Question: I have a problem in the layout of my app's activity. The top elements (text-views, edit text boxes) are coming jumbled up.
There is some sort of overlapping between elements though XML Layout's code looks fine (a similarly designed code is in use by another activity and is working fine).Here is a ScreenShot (notice the overlapping of elements near top):
My XML Layout's code:(for reference)
'''
<RelativeLayout xmlns:android="http://schemas.android.com/apk/res/android"
xmlns:app="http://schemas.android.com/tools"
android:layout_width="fill_parent"
android:layout_height="fill_parent" >
<ScrollView
xmlns:android="http://schemas.android.com/apk/res/android"
android:id="@+id/scrollView1"
android:layout_width="wrap_content"
android:layout_height="wrap_content"
android:background="@drawable/my_main_border"
android:fillViewport="true" >
<RelativeLayout
xmlns:android="http://schemas.android.com/apk/res/android"
xmlns:app="http://schemas.android.com/tools"
android:layout_width="match_parent"
android:layout_height="wrap_content"
app:context=".Ques1" >
<TextView
android:id="@+id/textView_outlet"
android:layout_width="wrap_content"
android:layout_height="wrap_content"
android:layout_alignParentLeft="true"
android:layout_alignParentTop="true"
android:layout_marginLeft="4dp"
android:layout_marginTop="26dp"
android:text="@string/name_outlet"
android:textAppearance="?android:attr/textAppearanceMedium" />
<EditText
android:id="@+id/editText1_outlet"
android:layout_width="wrap_content"
android:layout_height="wrap_content"
android:layout_alignParentRight="true"
android:layout_alignBaseline="@id/textView_outlet"
android:layout_toRightOf="@id/textView_outlet"
android:digits="abcdefghijklmnopqrstuvwxyzABCDEFGHIJKLMNOPQRSTUVWXYZ.,&apos;<PHONE> "
android:ems="10"
android:inputType="textPersonName"
android:textSize="12sp" />
<View
android:id="@+id/view1"
android:layout_width="wrap_content"
android:layout_height="2dp"
android:layout_below="@id/editText1_outlet"
android:background="@android:color/darker_gray"
android:paddingBottom="10dp"
android:paddingTop="10dp" />
<TextView
android:id="@+id/textView1_owner"
android:layout_width="wrap_content"
android:layout_height="wrap_content"
android:layout_below="@id/view1"
android:text="@string/name_owner"
android:textAppearance="?android:attr/textAppearanceMedium" />
<EditText
android:id="@+id/editText1_owner"
android:layout_width="wrap_content"
android:layout_height="wrap_content"
android:layout_alignBaseline="@id/textView1_owner"
android:layout_toRightOf="@id/textView1_owner"
android:digits="abcdefghijklmnopqrstuvwxyzABCDEFGHIJKLMNOPQRSTUVWXYZ.&apos; "
android:ems="10"
android:inputType="textPersonName"
android:textSize="12sp" />
<View
android:id="@+id/view2"
android:layout_width="wrap_content"
android:layout_height="2dp"
android:layout_below="@id/editText1_owner"
android:background="@android:color/darker_gray"
android:paddingBottom="10dp"
android:paddingTop="10dp" />
<TextView
android:id="@+id/textView1_phonenos"
android:layout_width="wrap_content"
android:layout_height="wrap_content"
android:layout_below="@id/view2"
android:text="@string/phone_nos"
android:textAppearance="?android:attr/textAppearanceMedium" />
<EditText
android:id="@+id/editText1_phonenos"
android:layout_width="45dp"
android:layout_height="wrap_content"
android:layout_toRightOf="@id/textView1_phonenos"
android:digits="<PHONE>"
android:ems="3"
android:inputType="phone"
android:maxLength="3"
android:textSize="12sp" />
<EditText
android:id="@+id/editText1_phonenos2"
android:layout_width="50dp"
android:layout_height="wrap_content"
android:layout_toRightOf="@id/editText1_phonenos"
android:digits="<PHONE>"
android:ems="3"
android:inputType="phone"
android:maxLength="4"
android:textSize="12sp" />
<EditText
android:id="@+id/editText1_phonenos3"
android:layout_width="60dp"
android:layout_height="wrap_content"
android:layout_toRightOf="@id/editText1_phonenos2"
android:digits="<PHONE>"
android:ems="3"
android:inputType="phone"
android:maxLength="5"
android:textSize="12sp" />
<EditText
android:id="@+id/editText1_phonenos4"
android:layout_width="60dp"
android:layout_height="wrap_content"
android:layout_toRightOf="@id/editText1_phonenos3"
android:digits="<PHONE>"
android:ems="3"
android:inputType="phone"
android:maxLength="5"
android:textSize="12sp" />
<View
android:id="@+id/view3"
android:layout_width="wrap_content"
android:layout_height="2dp"
android:layout_below="@id/editText1_phonenos4"
android:background="@android:color/darker_gray"
android:paddingBottom="2dp"
android:paddingTop="2dp" />
<TextView
android:id="@+id/textView1_state"
android:layout_width="wrap_content"
android:layout_height="wrap_content"
android:layout_below="@id/view3"
android:text="@string/name_state"
android:textAppearance="?android:attr/textAppearanceMedium" />
<EditText
android:id="@+id/editText1_state"
android:layout_width="wrap_content"
android:layout_height="wrap_content"
android:layout_alignBaseline="@id/textView1_state"
android:layout_toRightOf="@id/textView1_state"
android:digits="abcdefghijklmnopqrstuvwxyzABCDEFGHIJKLMNOPQRSTUVWXYZ.&apos; "
android:ems="10"
android:inputType="textPersonName"
android:textSize="12sp" />
<View
android:id="@+id/view4"
android:layout_width="wrap_content"
android:layout_height="2dp"
android:layout_below="@id/editText1_state"
android:background="@android:color/darker_gray"
android:paddingBottom="2dp"
android:paddingTop="2dp" />
<TextView
android:id="@+id/textView1_city"
android:layout_width="wrap_content"
android:layout_height="wrap_content"
android:layout_below="@id/view4"
android:text="@string/name_city"
android:textAppearance="?android:attr/textAppearanceMedium" />
<EditText
android:id="@+id/editText1_city"
android:layout_width="wrap_content"
android:layout_height="wrap_content"
android:layout_alignBaseline="@id/textView1_city"
android:layout_toRightOf="@id/textView1_city"
android:digits="abcdefghijklmnopqrstuvwxyzABCDEFGHIJKLMNOPQRSTUVWXYZ. "
android:ems="10"
android:inputType="textPersonName"
android:textSize="12sp" />
<View
android:id="@+id/view5"
android:layout_width="wrap_content"
android:layout_height="2dp"
android:layout_below="@id/editText1_city"
android:background="@android:color/darker_gray"
android:paddingBottom="2dp"
android:paddingTop="2dp" />
<TextView
android:id="@+id/textView1_market"
android:layout_width="wrap_content"
android:layout_height="wrap_content"
android:layout_below="@id/view5"
android:text="@string/market"
android:textAppearance="?android:attr/textAppearanceMedium" />
<EditText
android:id="@+id/editText1_market"
android:layout_width="wrap_content"
android:layout_height="wrap_content"
android:layout_alignBaseline="@id/textView1_market"
android:layout_toRightOf="@id/textView1_market"
android:digits="abcdefghijklmnopqrstuvwxyzABCDEFGHIJKLMNOPQRSTUVWXYZ.,&apos;<PHONE> "
android:ems="10"
android:inputType="textPersonName"
android:textSize="12sp" />
<View
android:id="@+id/view6"
android:layout_width="wrap_content"
android:layout_height="2dp"
android:layout_below="@id/editText1_market"
android:background="@android:color/darker_gray"
android:paddingBottom="2dp"
android:paddingTop="2dp" />
<TextView
android:id="@+id/textView1_gps"
android:layout_width="wrap_content"
android:layout_height="wrap_content"
android:layout_below="@id/view6"
android:text="@string/gps_coord"
android:textAppearance="?android:attr/textAppearanceMedium" />
<EditText
android:id="@+id/editText1_gps"
android:layout_width="wrap_content"
android:layout_height="40dp"
android:layout_alignBaseline="@id/textView1_gps"
android:layout_toRightOf="@id/textView1_gps"
android:clickable="false"
android:cursorVisible="false"
android:ems="10"
android:focusable="false"
android:focusableInTouchMode="false"
android:inputType="textPersonName"
android:textSize="12sp" />
<View
android:id="@+id/view7"
android:layout_width="wrap_content"
android:layout_height="2dp"
android:layout_below="@id/editText1_gps"
android:background="@android:color/darker_gray"
android:paddingBottom="2dp"
android:paddingTop="2dp" />
<TextView
android:id="@+id/textView1_outlet_pic"
android:layout_width="wrap_content"
android:layout_height="wrap_content"
android:layout_below="@id/view7"
android:text="@string/pic_outlet"
android:textAppearance="?android:attr/textAppearanceMedium" />
<Button
android:id="@+id/Button01_outletpic"
android:layout_width="wrap_content"
android:layout_height="wrap_content"
android:layout_toRightOf="@id/textView1_outlet_pic"
android:drawableLeft="@drawable/select_pic"
android:text="@string/selectPic_btn"
android:textSize="10sp" />
<View
android:id="@+id/view8"
android:layout_width="wrap_content"
android:layout_height="2dp"
android:layout_below="@id/Button01_outletpic"
android:background="@android:color/darker_gray"
android:paddingBottom="2dp"
android:paddingTop="2dp" />
<TextView
android:id="@+id/textView1_quad"
android:layout_width="wrap_content"
android:layout_height="wrap_content"
android:layout_below="@id/view8"
android:text="@string/quad_code"
android:textAppearance="?android:attr/textAppearanceMedium" />
<EditText
android:id="@+id/editText1_quad"
android:layout_width="wrap_content"
android:layout_height="40dp"
android:layout_alignBaseline="@id/textView1_quad"
android:layout_toRightOf="@id/textView1_quad"
android:clickable="false"
android:cursorVisible="false"
android:ems="10"
android:focusable="false"
android:focusableInTouchMode="false"
android:inputType="textPersonName"
android:textSize="12sp" />
<View
android:id="@+id/view9"
android:layout_width="wrap_content"
android:layout_height="2dp"
android:layout_below="@id/editText1_quad"
android:background="@android:color/darker_gray"
android:paddingBottom="2dp"
android:paddingTop="2dp" />
<TextView
android:id="@+id/textView1_own_veh"
android:layout_width="wrap_content"
android:layout_height="wrap_content"
android:layout_below="@id/view9"
android:text="@string/own_veh"
android:textAppearance="?android:attr/textAppearanceMedium" />
<RadioGroup
android:id="@+id/radioGroup1_own_veh"
android:layout_width="wrap_content"
android:layout_height="wrap_content"
android:layout_below="@id/textView1_own_veh"
android:layout_centerHorizontal="true"
android:orientation="horizontal" >
<RadioButton
android:id="@+id/radio0"
android:layout_width="wrap_content"
android:layout_height="wrap_content"
android:checked="false"
android:text="@string/radio0_yes"
android:textSize="13sp" />
<RadioButton
android:id="@+id/radio1"
android:layout_width="wrap_content"
android:layout_height="wrap_content"
android:layout_toRightOf="@id/radio0"
android:text="@string/radio1_no"
android:textSize="13sp" />
</RadioGroup>
<View
android:id="@+id/view10"
android:layout_width="wrap_content"
android:layout_height="2dp"
android:layout_below="@id/radioGroup1_own_veh"
android:background="@android:color/darker_gray"
android:paddingBottom="2dp"
android:paddingTop="2dp" />
<TextView
android:id="@+id/textView1_own_sales_team"
android:layout_width="wrap_content"
android:layout_height="wrap_content"
android:layout_below="@id/view10"
android:text="@string/own_sales_team"
android:textAppearance="?android:attr/textAppearanceMedium" />
<RadioGroup
android:id="@+id/radioGroup1_own_salesT"
android:layout_width="wrap_content"
android:layout_height="wrap_content"
android:layout_below="@id/textView1_own_sales_team"
android:layout_centerHorizontal="true"
android:orientation="horizontal" >
<RadioButton
android:id="@+id/radio011"
android:layout_width="wrap_content"
android:layout_height="wrap_content"
android:checked="false"
android:text="@string/radio011_yes"
android:textSize="13sp" />
<RadioButton
android:id="@+id/radio022"
android:layout_width="wrap_content"
android:layout_height="wrap_content"
android:layout_toRightOf="@id/radio011"
android:text="@string/radio022_no"
android:textSize="13sp" />
</RadioGroup>
<View
android:id="@+id/view11"
android:layout_width="wrap_content"
android:layout_height="2dp"
android:layout_below="@id/radioGroup1_own_salesT"
android:background="@android:color/darker_gray"
android:paddingBottom="2dp"
android:paddingTop="2dp" />
<TextView
android:id="@+id/textView1_own_goods_collect"
android:layout_width="wrap_content"
android:layout_height="wrap_content"
android:layout_below="@id/view11"
android:text="@string/own_goods_collect"
android:textAppearance="?android:attr/textAppearanceMedium" />
<RadioGroup
android:id="@+id/radioGroup1_own_goods_coll"
android:layout_width="wrap_content"
android:layout_height="wrap_content"
android:layout_below="@id/textView1_own_goods_collect"
android:layout_centerHorizontal="true"
android:orientation="horizontal" >
<RadioButton
android:id="@+id/radio033"
android:layout_width="wrap_content"
android:layout_height="wrap_content"
android:checked="false"
android:text="@string/radio033_yes"
android:textSize="13sp" />
<RadioButton
android:id="@+id/radio044"
android:layout_width="wrap_content"
android:layout_height="wrap_content"
android:layout_toRightOf="@id/radio033"
android:text="@string/radio044_no"
android:textSize="13sp" />
</RadioGroup>
<View
android:id="@+id/view12"
android:layout_width="wrap_content"
android:layout_height="2dp"
android:layout_below="@id/radioGroup1_own_goods_coll"
android:background="@android:color/darker_gray"
android:paddingBottom="2dp"
android:paddingTop="2dp" />
<TextView
android:id="@+id/textView1_monthly_vOl"
android:layout_width="wrap_content"
android:layout_height="wrap_content"
android:layout_below="@id/view12"
android:text="@string/monthly_vOl"
android:textAppearance="?android:attr/textAppearanceMedium" />
<CheckBox
android:id="@+id/cbCat1"
android:layout_width="wrap_content"
android:layout_height="wrap_content"
android:layout_below="@id/textView1_monthly_vOl"
android:layout_marginLeft="50dp"
android:text="@string/cat1"
android:textSize="13sp" />
<CheckBox
android:id="@+id/cbCat2"
android:layout_width="wrap_content"
android:layout_height="wrap_content"
android:layout_alignBaseline="@id/cbCat1"
android:layout_marginLeft="55dp"
android:layout_toRightOf="@id/cbCat1"
android:text="@string/cat2"
android:textSize="13sp" />
<CheckBox
android:id="@+id/cbCat3"
android:layout_width="wrap_content"
android:layout_height="wrap_content"
android:layout_below="@id/cbCat1"
android:layout_marginLeft="50dp"
android:text="@string/cat3"
android:textSize="13sp" />
<CheckBox
android:id="@+id/cbCat4"
android:layout_width="wrap_content"
android:layout_height="wrap_content"
android:layout_alignBaseline="@id/cbCat3"
android:layout_marginLeft="9dp"
android:layout_toRightOf="@id/cbCat3"
android:text="@string/cat4"
android:textSize="13sp" />
<CheckBox
android:id="@+id/cbCat5"
android:layout_width="wrap_content"
android:layout_height="wrap_content"
android:layout_below="@id/cbCat3"
android:layout_marginLeft="50dp"
android:text="@string/cat5"
android:textSize="13sp" />
<View
android:id="@+id/view13"
android:layout_width="wrap_content"
android:layout_height="2dp"
android:layout_below="@id/cbCat5"
android:background="@android:color/darker_gray"
android:paddingBottom="2dp"
android:paddingTop="2dp" />
<TextView
android:id="@+id/textView1_monthly_vAl"
android:layout_width="wrap_content"
android:layout_height="wrap_content"
android:layout_below="@id/view13"
android:text="@string/monthly_vAl"
android:textAppearance="?android:attr/textAppearanceMedium" />
<CheckBox
android:id="@+id/cbCat11"
android:layout_width="wrap_content"
android:layout_height="wrap_content"
android:layout_below="@id/textView1_monthly_vAl"
android:layout_marginLeft="50dp"
android:text="@string/cat11"
android:textSize="13sp" />
<CheckBox
android:id="@+id/cbCat22"
android:layout_width="wrap_content"
android:layout_height="wrap_content"
android:layout_alignBaseline="@id/cbCat11"
android:layout_marginLeft="8dp"
android:layout_toRightOf="@id/cbCat11"
android:text="@string/cat22"
android:textSize="13sp" />
<CheckBox
android:id="@+id/cbCat33"
android:layout_width="wrap_content"
android:layout_height="wrap_content"
android:layout_below="@id/cbCat11"
android:layout_marginLeft="50dp"
android:text="@string/cat33"
android:textSize="13sp" />
<CheckBox
android:id="@+id/cbCat44"
android:layout_width="wrap_content"
android:layout_height="wrap_content"
android:layout_alignBaseline="@id/cbCat33"
android:layout_marginLeft="9dp"
android:layout_toRightOf="@id/cbCat33"
android:text="@string/cat44"
android:textSize="13sp" />
<CheckBox
android:id="@+id/cbCat55"
android:layout_width="wrap_content"
android:layout_height="wrap_content"
android:layout_below="@id/cbCat33"
android:layout_marginLeft="50dp"
android:text="@string/cat55"
android:textSize="13sp" />
<View
android:id="@+id/view14"
android:layout_width="wrap_content"
android:layout_height="2dp"
android:layout_below="@id/cbCat55"
android:background="@android:color/darker_gray"
android:paddingBottom="2dp"
android:paddingTop="2dp" />
<View
android:id="@+id/viewMenuBarP1"
android:layout_width="wrap_content"
android:layout_height="2dp"
android:layout_below="@id/view14"
android:background="@android:color/darker_gray"
android:paddingBottom="2dp"
android:paddingTop="2dp" />
<Button
android:id="@+id/btnNxtPage2"
android:layout_width="wrap_content"
android:layout_height="wrap_content"
android:layout_below="@id/viewMenuBarP1"
android:layout_centerInParent="true"
android:gravity="center"
android:text="@string/btnNextPage2" />
</RelativeLayout>
</ScrollView>
</RelativeLayout>
'''
Any advice is appreciable..Thanks in advance
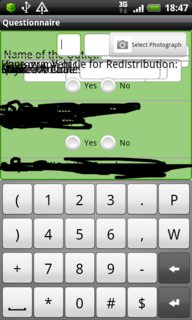
Answer: Use android:layout_alignBaseline="@id/textView_outlet" and not android:layout_alignBaseline="@+id/textView_outlet"
@+id is to create a new id whereas @id is used when the id has already been created.
Please feel free to ask any doubts if the problem persists